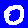
Digit: 0